Interaction volume radius: 10 \u00c5
Interaction volume height: 15 \u00c5
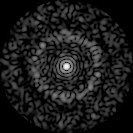
Disorder parameter: 0.8546